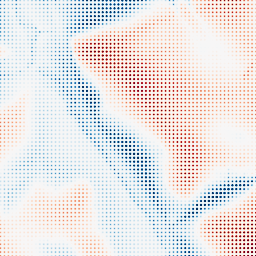
Category: trend_removal
Decomposition family: local_polynomial
Decomposition parameters: window_size: 101
degree: 3
Upsampling method: sinc_blackman
Upsampling parameters: scale: 8
kernel_size: 4
Upsampling scale: 8